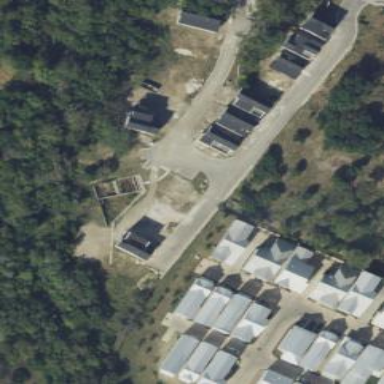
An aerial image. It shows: Condominium in residential area.